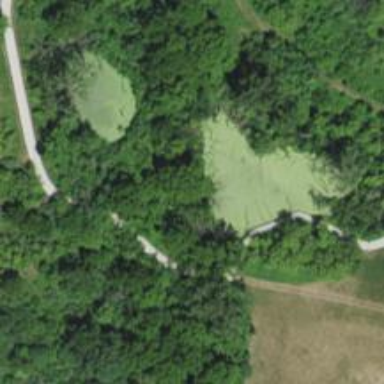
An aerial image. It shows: Path leading to bridge.